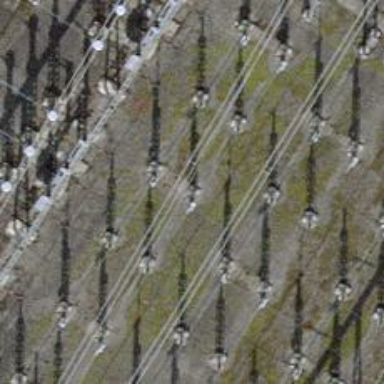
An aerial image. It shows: Switch used for power control.